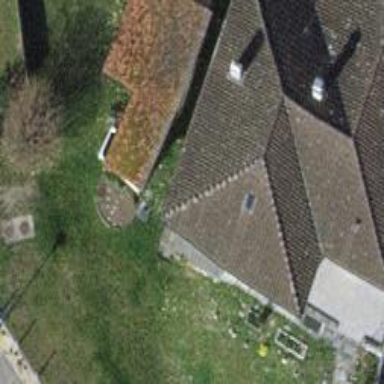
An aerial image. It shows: View of roof of building.